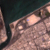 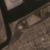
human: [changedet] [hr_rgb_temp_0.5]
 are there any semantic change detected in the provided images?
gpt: A small island made of dredged sand and rock appears in front of the coast.